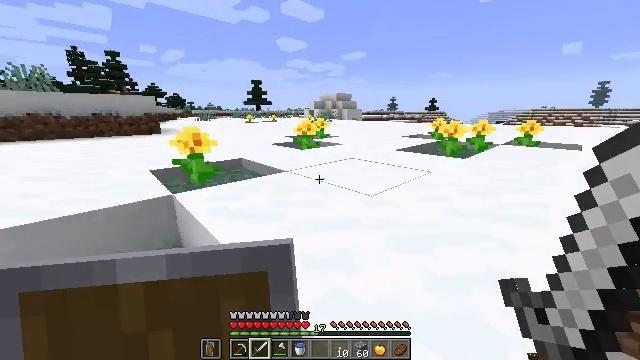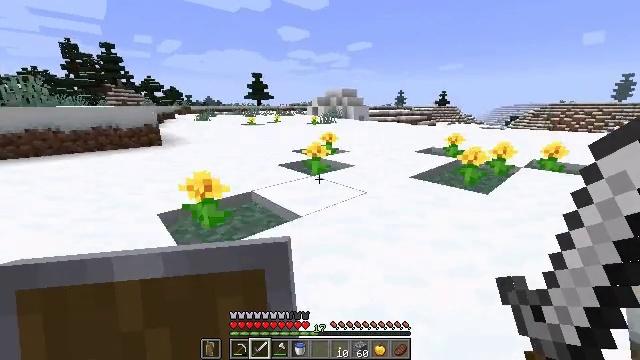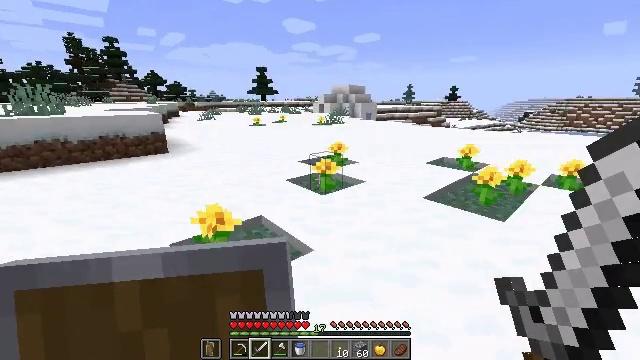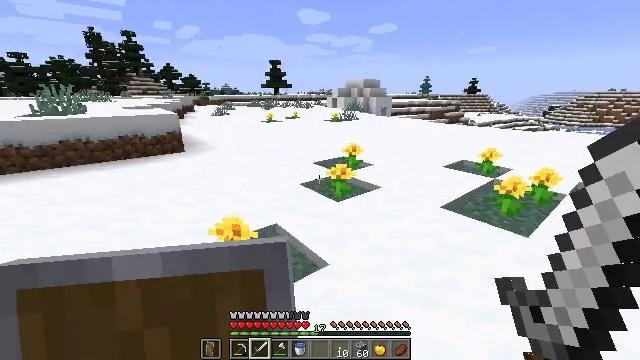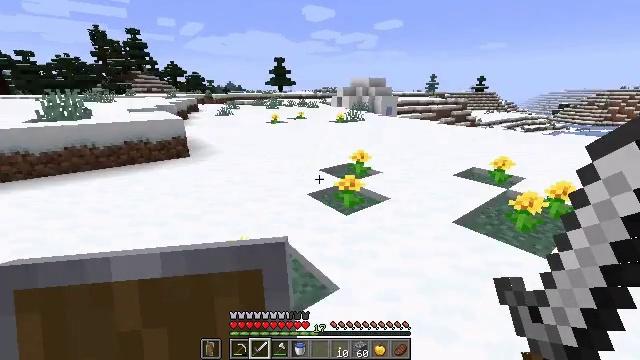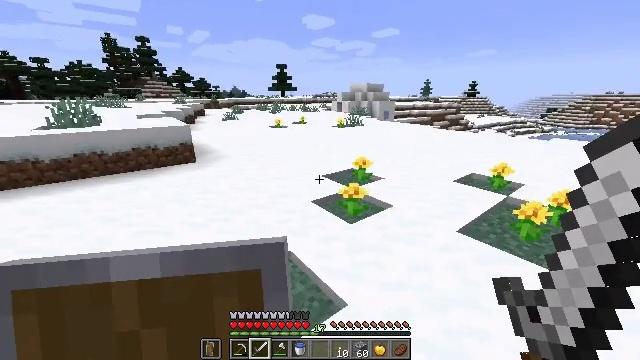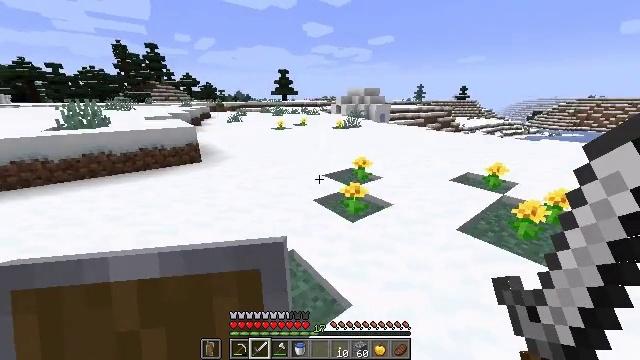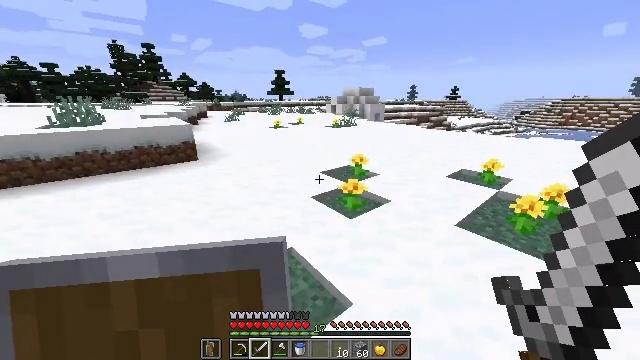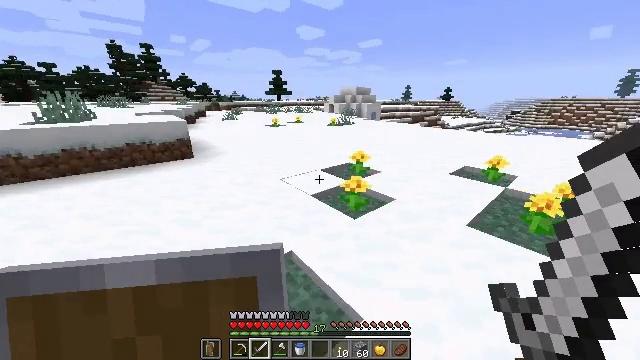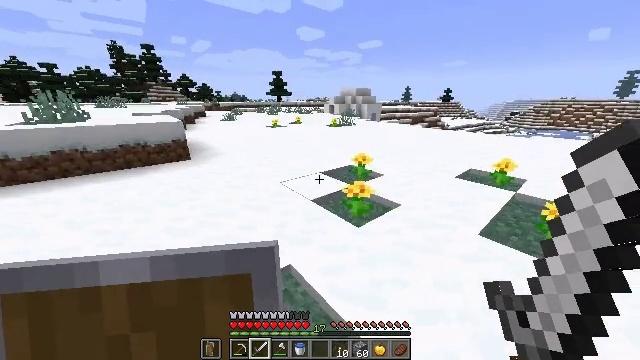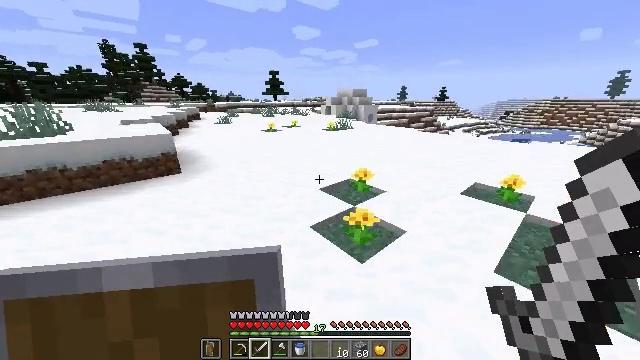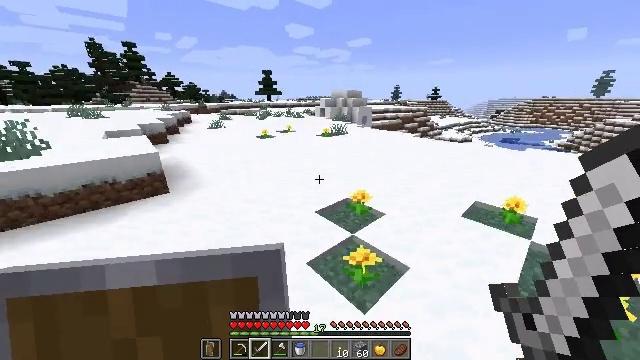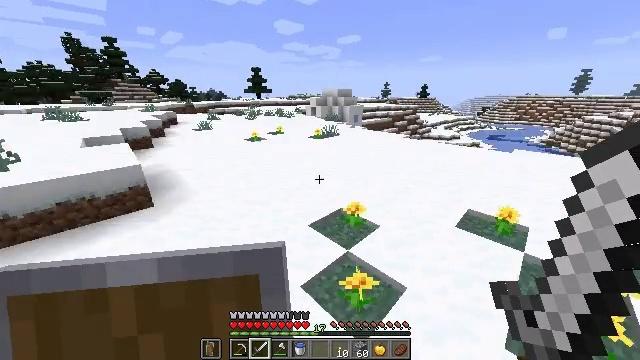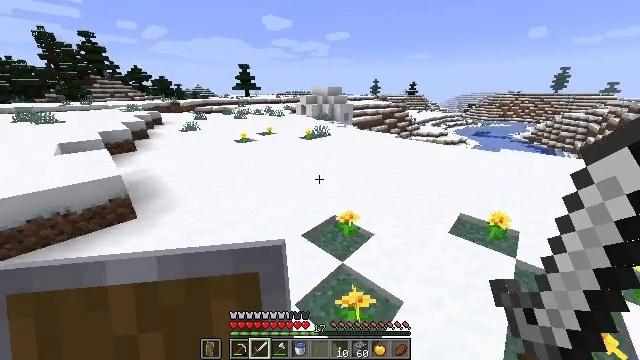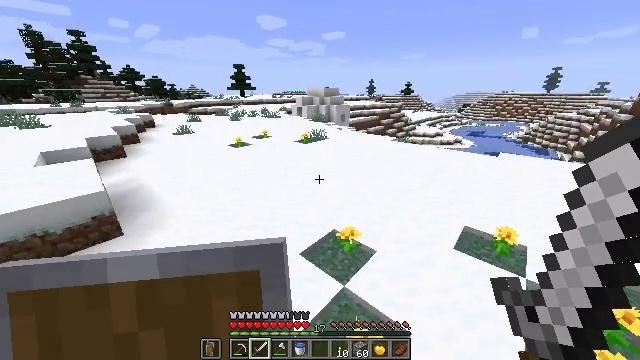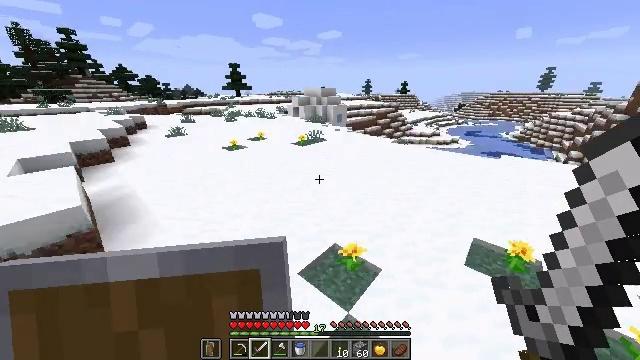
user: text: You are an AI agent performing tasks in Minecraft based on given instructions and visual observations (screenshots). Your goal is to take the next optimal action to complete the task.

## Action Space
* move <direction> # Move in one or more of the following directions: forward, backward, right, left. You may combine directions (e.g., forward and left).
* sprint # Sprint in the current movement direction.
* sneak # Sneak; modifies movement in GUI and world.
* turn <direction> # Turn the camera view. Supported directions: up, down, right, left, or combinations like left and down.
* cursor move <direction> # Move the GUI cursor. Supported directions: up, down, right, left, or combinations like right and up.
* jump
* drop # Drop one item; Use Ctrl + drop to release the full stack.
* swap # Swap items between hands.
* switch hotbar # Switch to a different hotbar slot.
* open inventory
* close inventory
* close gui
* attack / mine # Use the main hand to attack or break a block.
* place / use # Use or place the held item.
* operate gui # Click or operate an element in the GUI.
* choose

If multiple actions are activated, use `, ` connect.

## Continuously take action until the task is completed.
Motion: motion action
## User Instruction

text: Pick up the light gray carpet.
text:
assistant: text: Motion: move forward, sprint, jump
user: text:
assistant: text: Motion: move forward, sprint, turn left, jump
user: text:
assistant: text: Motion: move forward, sprint, turn left and down, jump
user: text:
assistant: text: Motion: move forward, sprint, jump
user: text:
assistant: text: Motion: move forward, sprint, jump
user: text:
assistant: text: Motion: move forward, sprint, jump
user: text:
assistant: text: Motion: move forward, sprint, turn right, jump
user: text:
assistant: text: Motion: move forward, sprint, jump
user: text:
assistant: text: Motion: move forward, sprint, jump
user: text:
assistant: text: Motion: move forward, sprint, jump
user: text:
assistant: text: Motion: move forward, sprint, turn right, jump
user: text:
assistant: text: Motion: move forward, sprint, turn right, jump
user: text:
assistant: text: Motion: move forward, sprint, turn right, jump
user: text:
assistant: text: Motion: move forward, sprint, turn right, jump
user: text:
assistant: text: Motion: move forward, sprint, jump
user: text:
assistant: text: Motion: move forward, sprint, turn right, jump
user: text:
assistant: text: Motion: move forward, sprint, jump
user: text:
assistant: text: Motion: move forward, sprint, jump
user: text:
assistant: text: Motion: move forward, sprint, jump
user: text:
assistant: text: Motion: move forward, sprint, jump
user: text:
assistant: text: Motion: move forward, sprint, jump
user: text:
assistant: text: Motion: move forward, sprint, jump
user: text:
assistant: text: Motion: move forward, sprint, jump
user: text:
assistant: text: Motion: move forward, sprint, jump
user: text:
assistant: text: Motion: move forward, sprint, jump
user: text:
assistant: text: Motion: move forward, sprint, jump
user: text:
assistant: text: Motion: move forward, sprint, jump
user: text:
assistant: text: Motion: move forward, sprint, jump
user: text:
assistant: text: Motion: move forward, sprint, jump
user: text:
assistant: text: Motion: move forward, sprint, jump